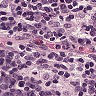
Metastatic tissue present: no